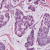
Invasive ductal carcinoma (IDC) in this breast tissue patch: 1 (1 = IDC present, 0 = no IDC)